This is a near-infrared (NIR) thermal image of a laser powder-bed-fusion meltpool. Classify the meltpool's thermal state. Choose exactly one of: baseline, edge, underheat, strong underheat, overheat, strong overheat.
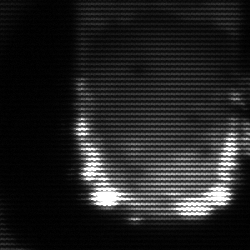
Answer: baseline